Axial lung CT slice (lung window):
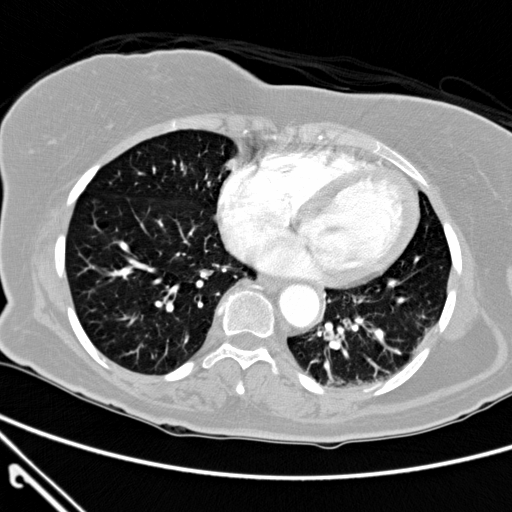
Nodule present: no